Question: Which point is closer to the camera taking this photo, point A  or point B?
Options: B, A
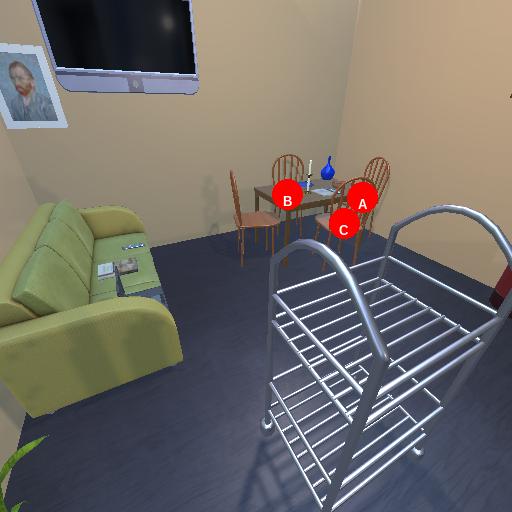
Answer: B